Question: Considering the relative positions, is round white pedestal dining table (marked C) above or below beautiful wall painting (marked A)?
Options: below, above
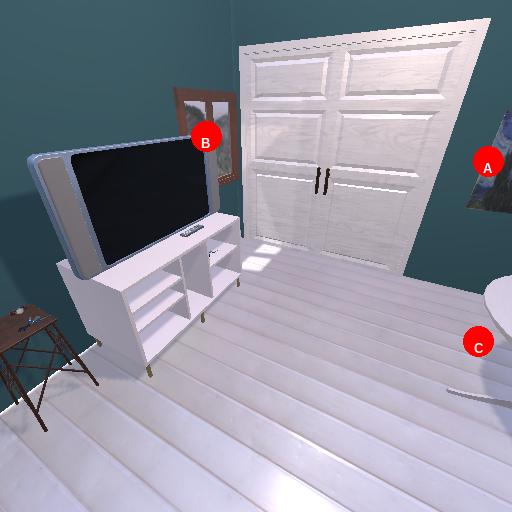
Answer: below